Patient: sex M, age 34
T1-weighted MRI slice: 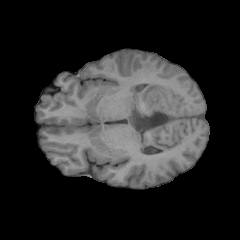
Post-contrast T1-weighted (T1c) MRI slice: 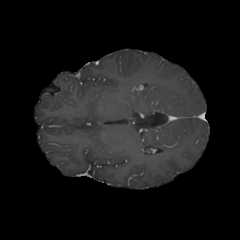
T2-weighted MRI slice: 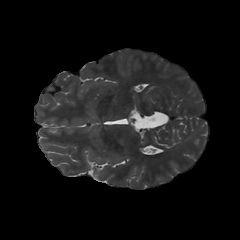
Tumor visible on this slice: no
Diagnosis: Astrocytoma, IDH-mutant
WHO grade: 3